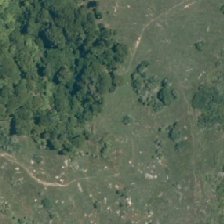
Land cover: low_producing_grassland